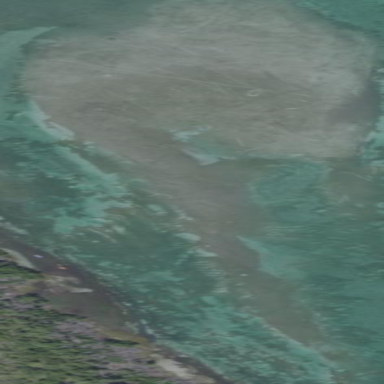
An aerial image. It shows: Beautiful reef in its natural state.